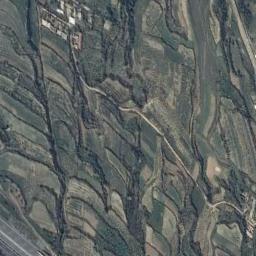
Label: terrace